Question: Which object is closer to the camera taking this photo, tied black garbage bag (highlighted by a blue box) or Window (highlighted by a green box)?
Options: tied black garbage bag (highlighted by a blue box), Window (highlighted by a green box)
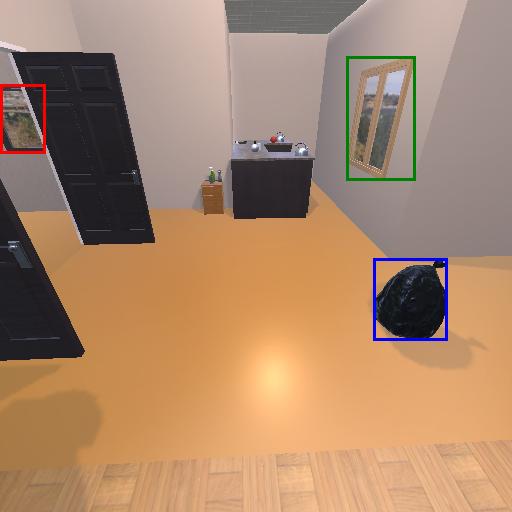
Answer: tied black garbage bag (highlighted by a blue box)